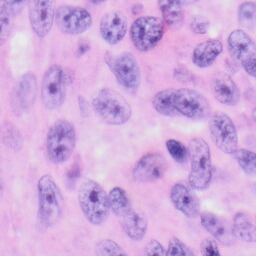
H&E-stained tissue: Skin